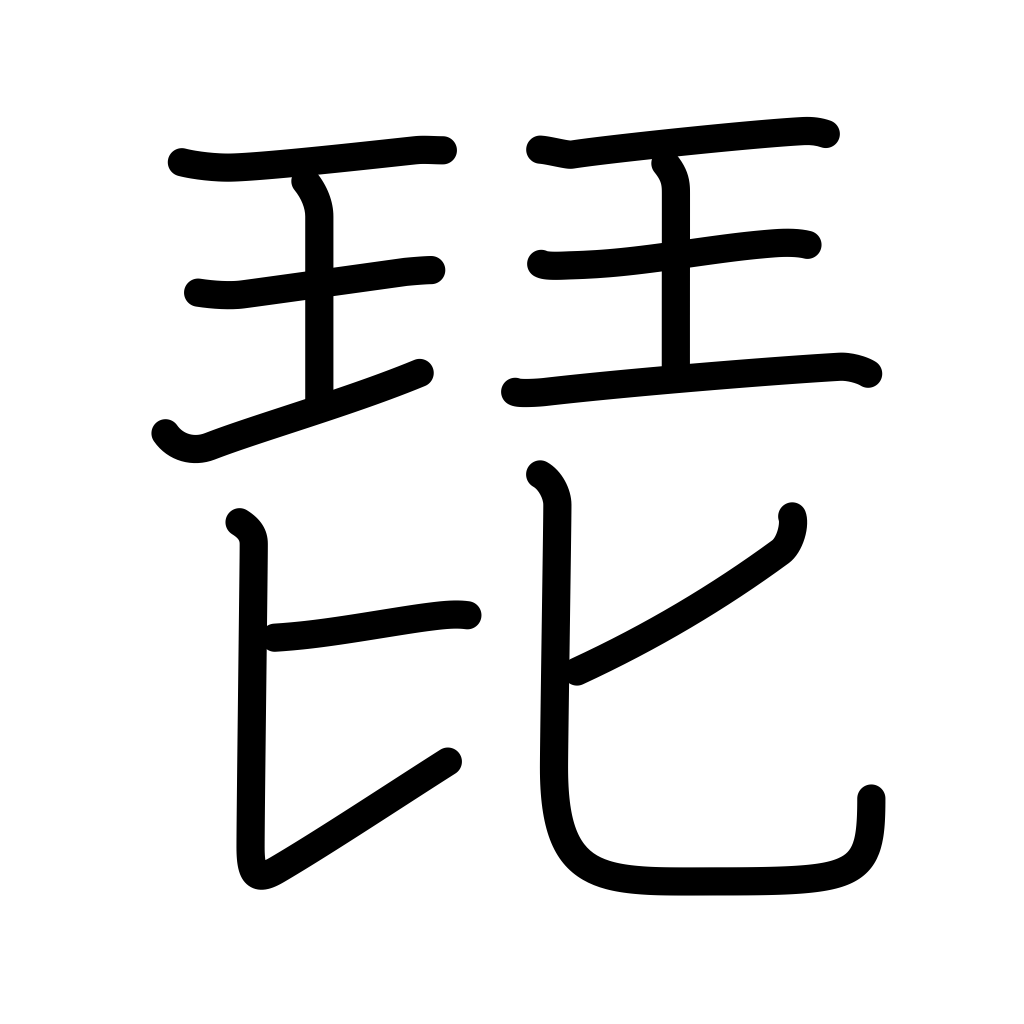
Meaning: glissando on strings, lute